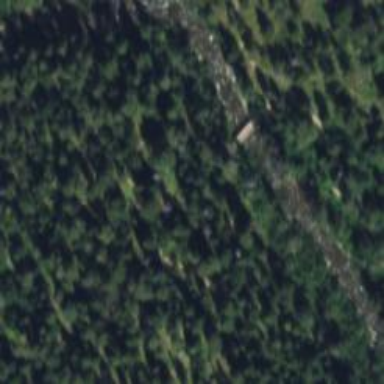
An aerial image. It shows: Trail path on bridge.